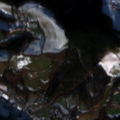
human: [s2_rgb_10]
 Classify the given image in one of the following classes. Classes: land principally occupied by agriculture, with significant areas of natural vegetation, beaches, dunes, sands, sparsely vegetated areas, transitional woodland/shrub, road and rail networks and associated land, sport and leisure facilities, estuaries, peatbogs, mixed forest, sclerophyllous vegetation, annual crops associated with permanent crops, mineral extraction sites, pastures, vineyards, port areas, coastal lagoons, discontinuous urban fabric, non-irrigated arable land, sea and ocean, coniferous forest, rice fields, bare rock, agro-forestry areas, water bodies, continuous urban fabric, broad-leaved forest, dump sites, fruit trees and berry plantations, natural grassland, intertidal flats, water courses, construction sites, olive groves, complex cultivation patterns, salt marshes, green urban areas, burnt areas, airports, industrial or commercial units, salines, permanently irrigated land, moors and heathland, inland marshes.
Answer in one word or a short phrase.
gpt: discontinuous urban fabric, non-irrigated arable land, pastures, land principally occupied by agriculture, with significant areas of natural vegetation, coniferous forest, mixed forest